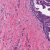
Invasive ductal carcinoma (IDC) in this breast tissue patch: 0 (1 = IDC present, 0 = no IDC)